Question: I was creating a radar chart using the code below:
'''
stats = dataset[1]
labels = dataset[0]
angles=np.linspace(0, 2*np.pi, len(labels), endpoint=False)
# close the plot
stats=np.concatenate((stats,[stats[0]]))
angles=np.concatenate((angles,[angles[0]]))
fig=plt.figure()
ax = fig.add_subplot(111, polar=True)
ax.scatter(angles, stats)
ax.set_thetagrids(angles * 180/np.pi, labels)
ax.grid(True)
'''
Here, stats is the data and labels are the labels.
This gives a plot like this:

Is there a way to get rid of the annoying '25,50,75,...,175' on each of the circles given in the plot?
Thanks.
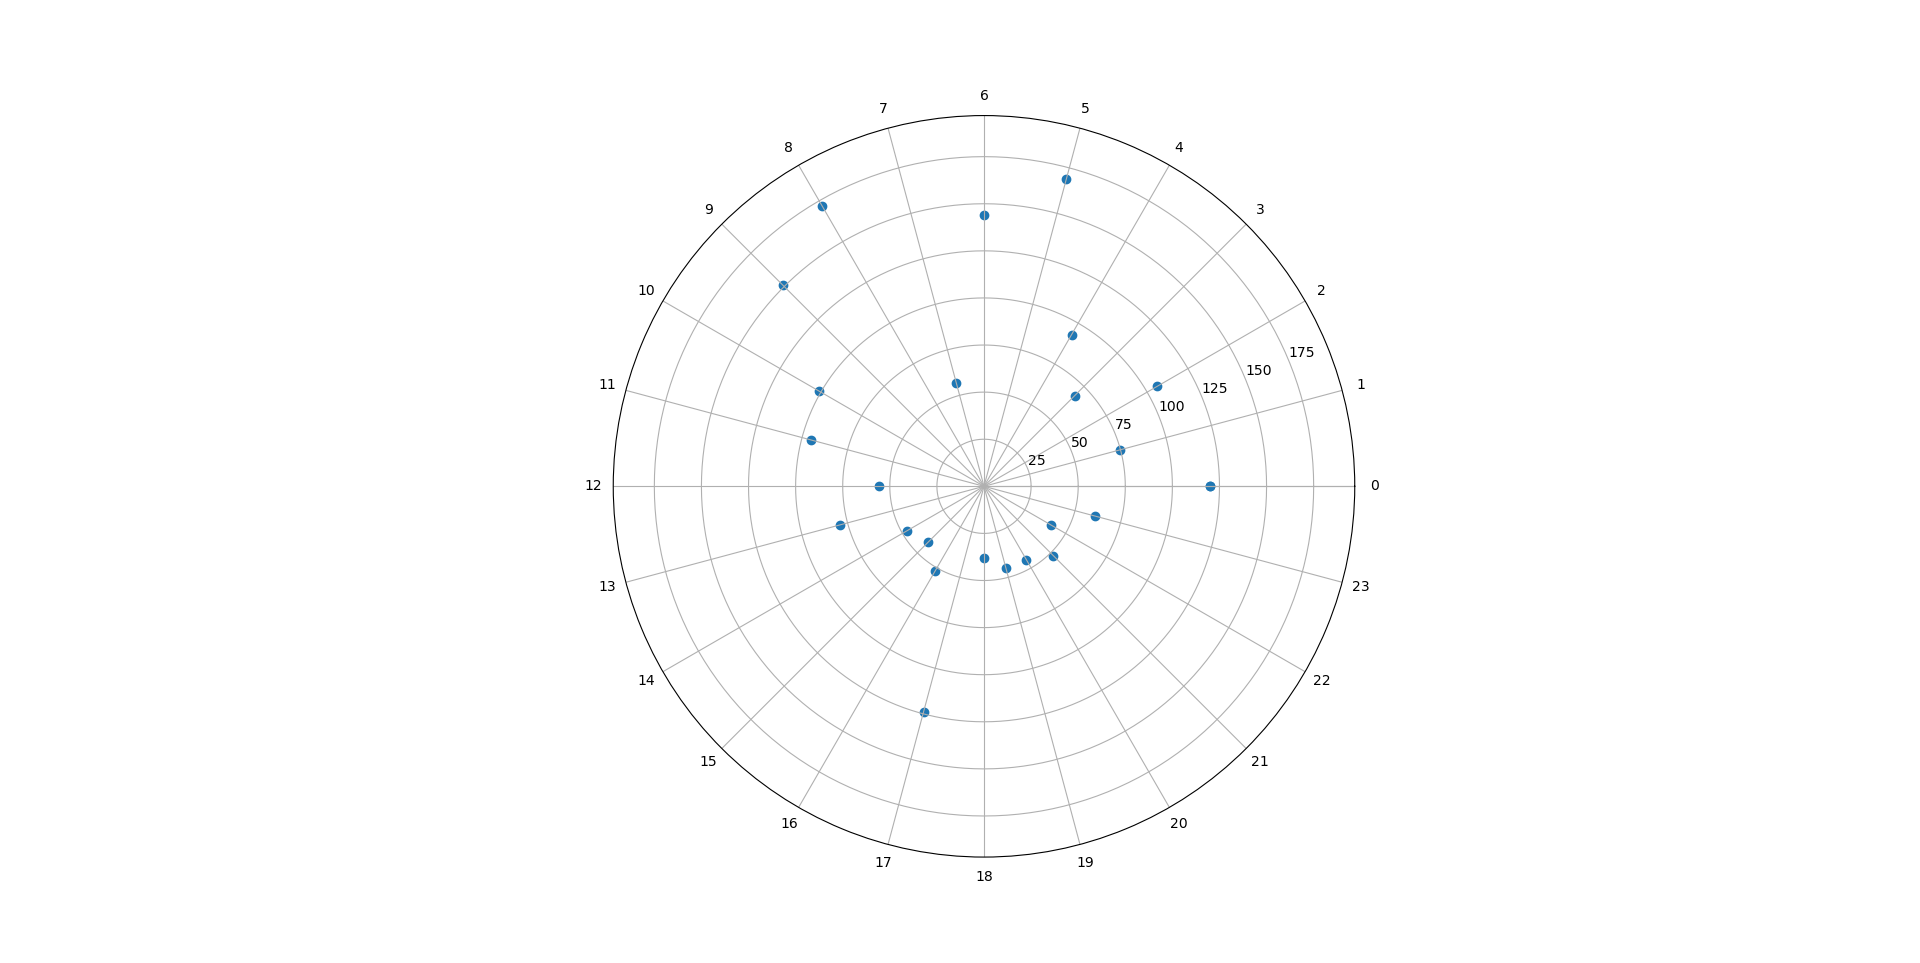
Answer: You can hide the radial tick labels (y-tick labels) using the following after plotting the data
'''
ax.set_yticklabels([])
'''